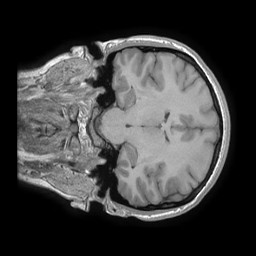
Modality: T1w
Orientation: coronal
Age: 26
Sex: female
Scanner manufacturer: ge
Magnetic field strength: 3 T
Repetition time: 0.007276 s
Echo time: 0.002804 s